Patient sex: M
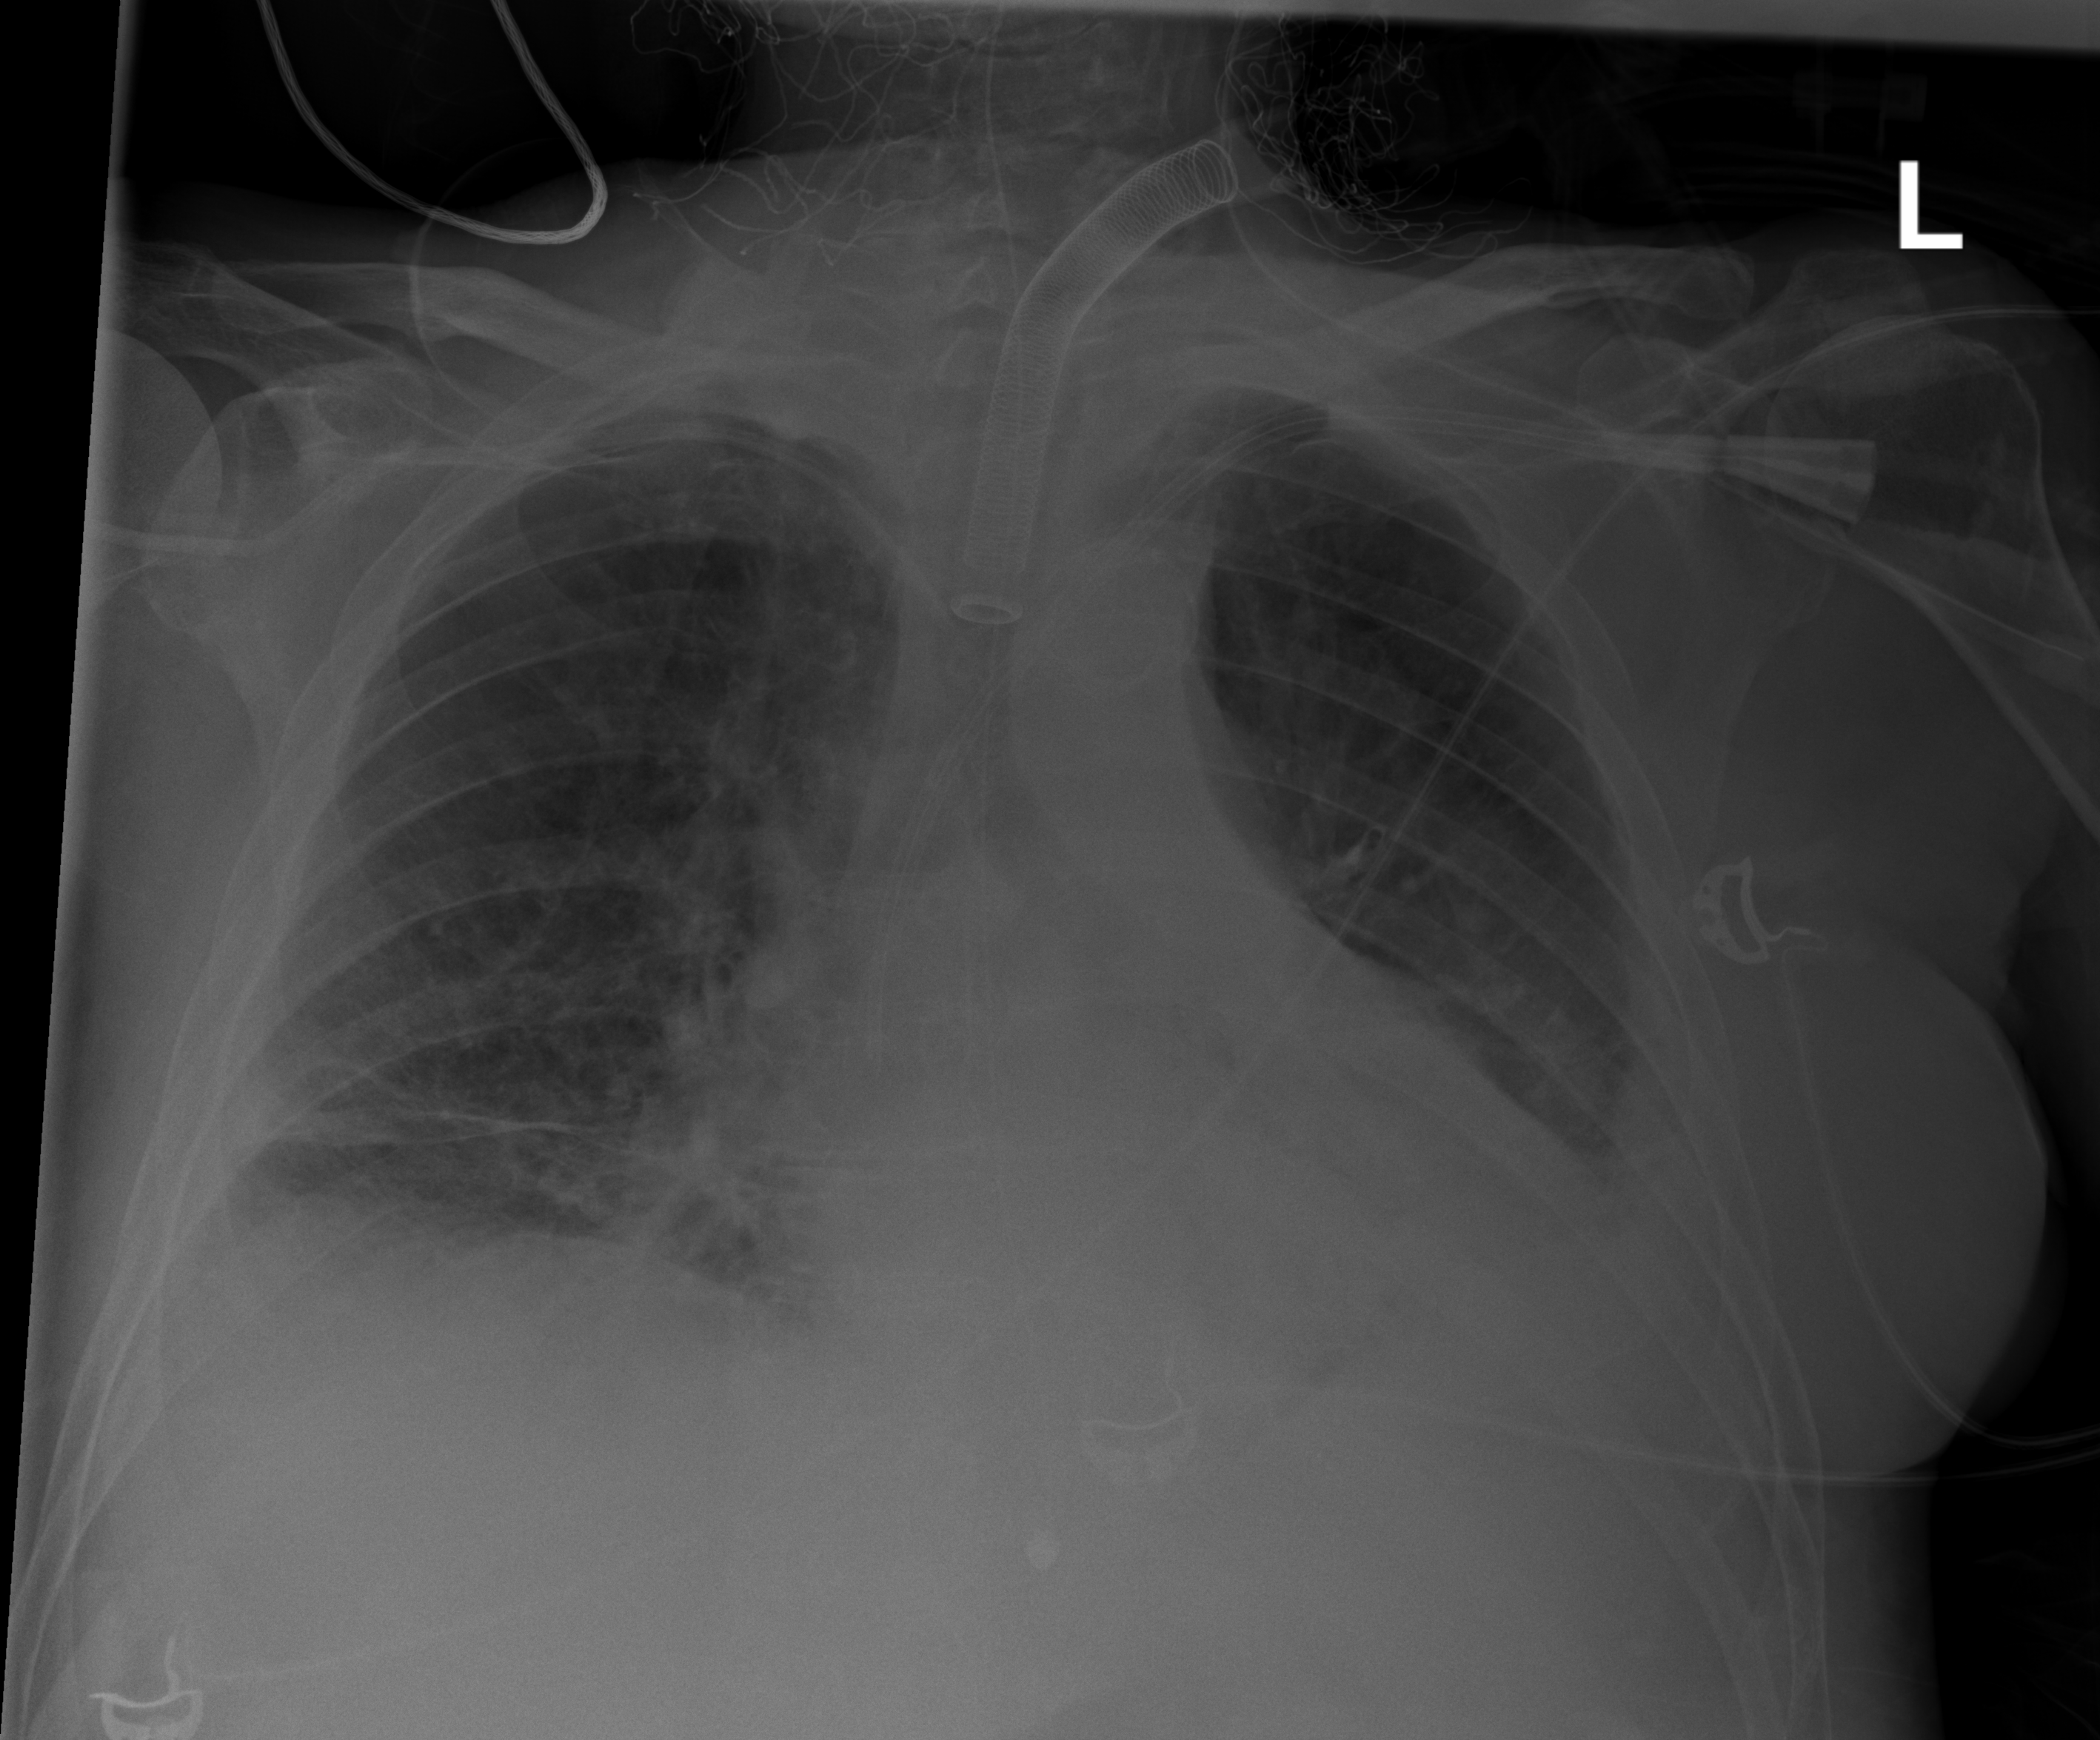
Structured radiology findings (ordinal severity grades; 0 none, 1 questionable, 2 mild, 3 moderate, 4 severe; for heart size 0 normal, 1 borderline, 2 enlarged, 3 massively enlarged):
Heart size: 1
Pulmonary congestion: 2
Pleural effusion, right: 2
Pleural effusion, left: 3
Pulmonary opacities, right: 2
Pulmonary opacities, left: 0
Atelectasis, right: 3
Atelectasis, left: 3